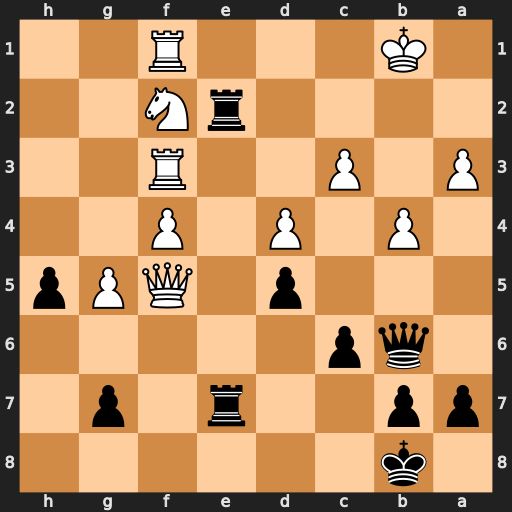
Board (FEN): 1k6/pp2r1p1/1qp5/3p1QPp/1P1P1P2/P1P2R2/4rN2/1K3R2
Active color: b
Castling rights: -
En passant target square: -
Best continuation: Qa6 Nd3 Qxa3